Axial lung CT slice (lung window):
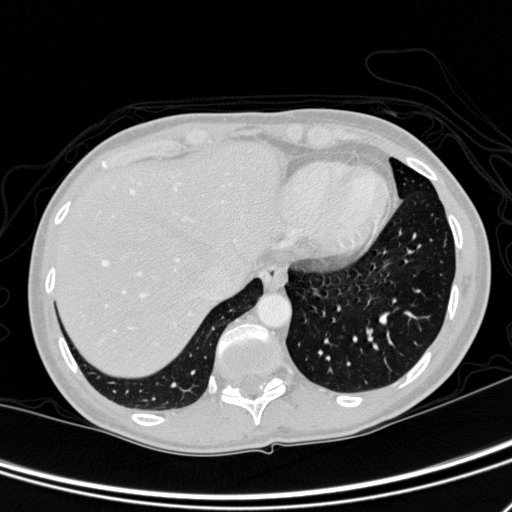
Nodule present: no